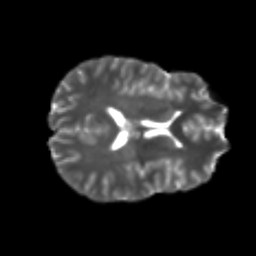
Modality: T2w
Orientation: axial
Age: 21
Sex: male
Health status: healthy
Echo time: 0.074 s